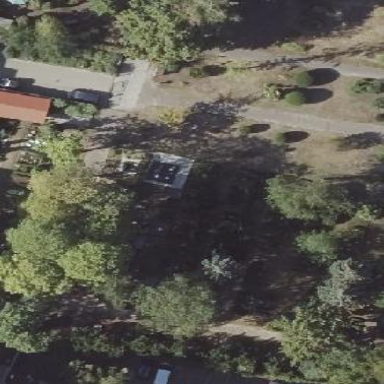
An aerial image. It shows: Sector in the cemetery.